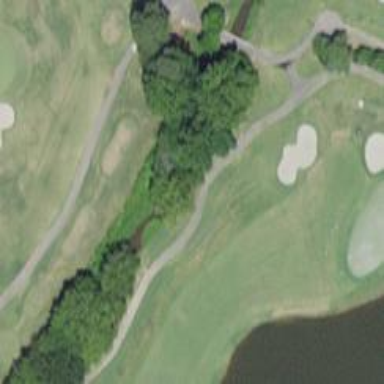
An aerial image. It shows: Path for both roads and golfers.